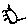
Label: sun